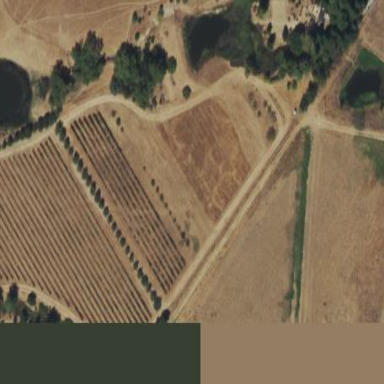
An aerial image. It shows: Vineyard with grape crops.